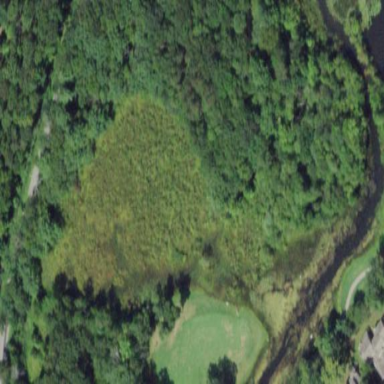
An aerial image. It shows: Marshy wetland area.